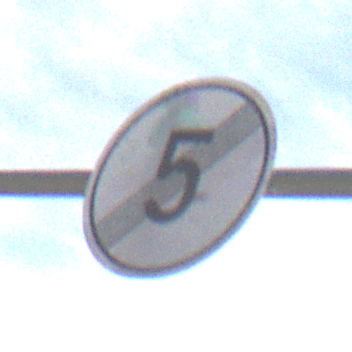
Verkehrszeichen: EndeGeschwindigkeit5
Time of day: MorningAfternoon
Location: Outdoor (RoadRail)
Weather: PartlyCloudy
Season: NotSpecified
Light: Natural